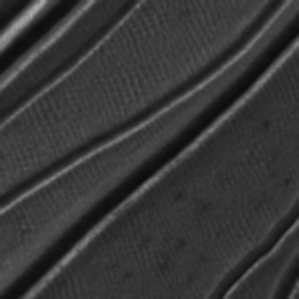
Label: frost